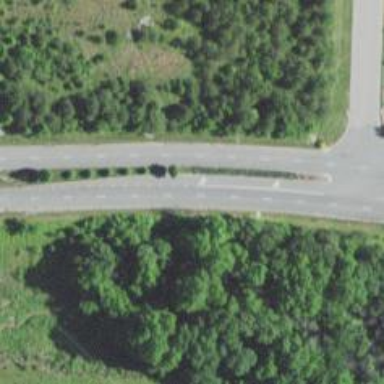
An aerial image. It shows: Tertiary road.